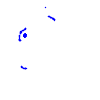
Particle: kaon